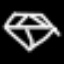
Label: diamond